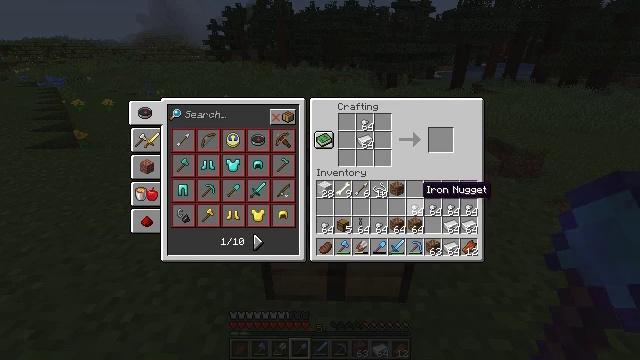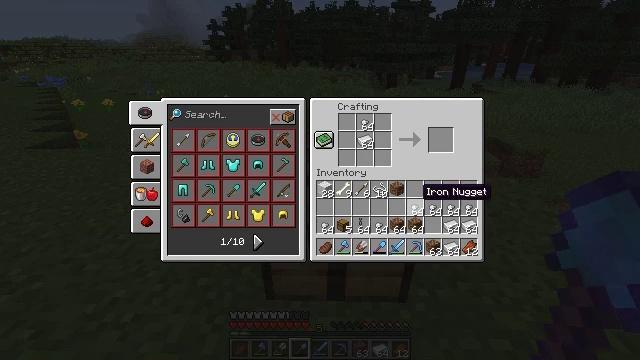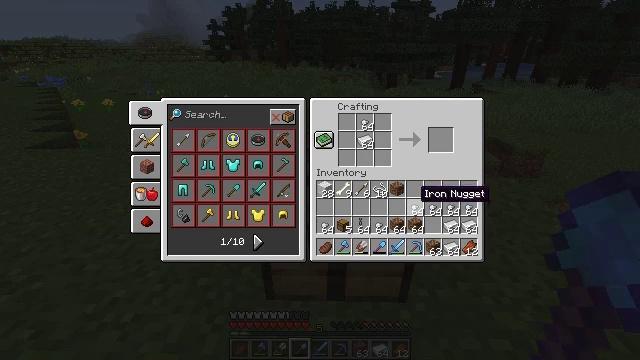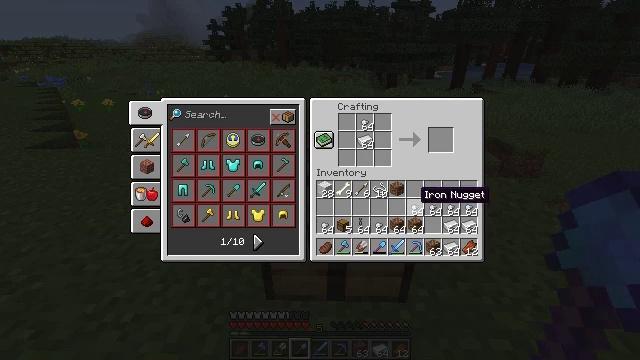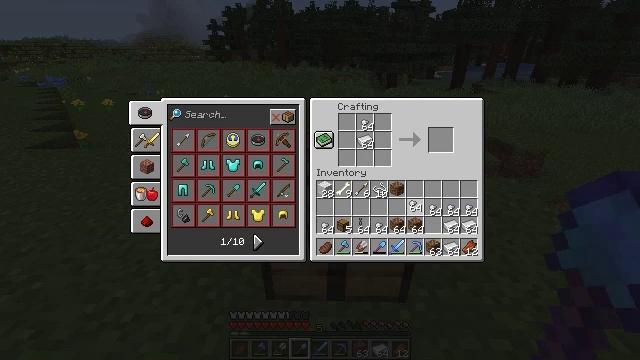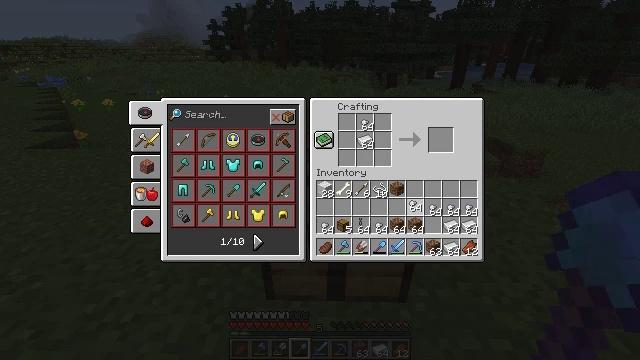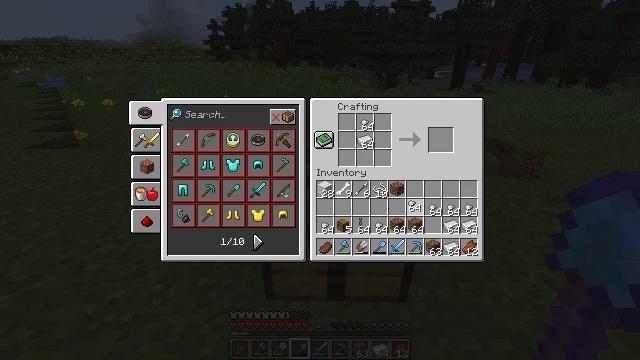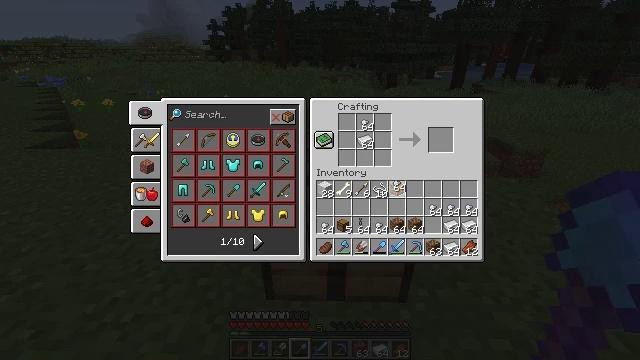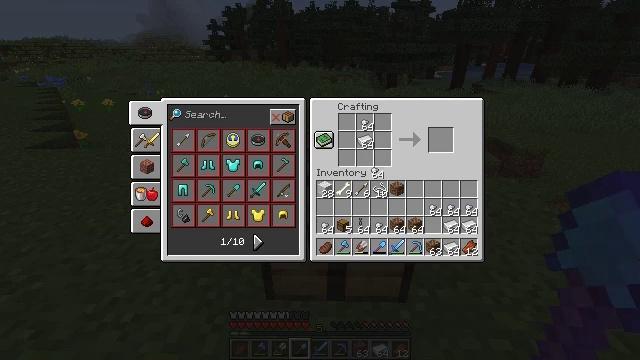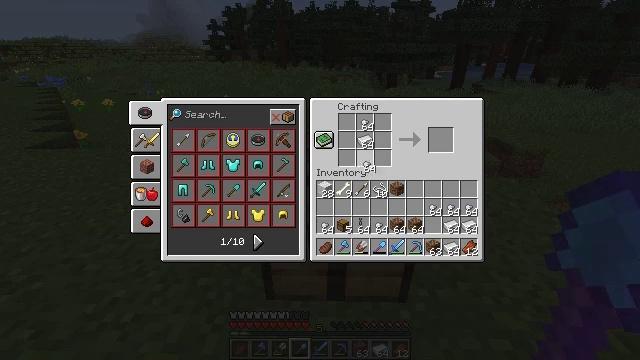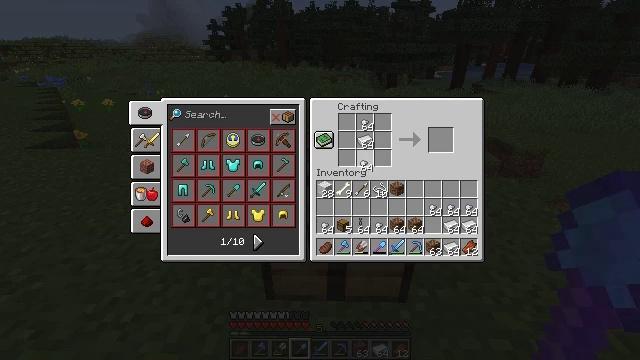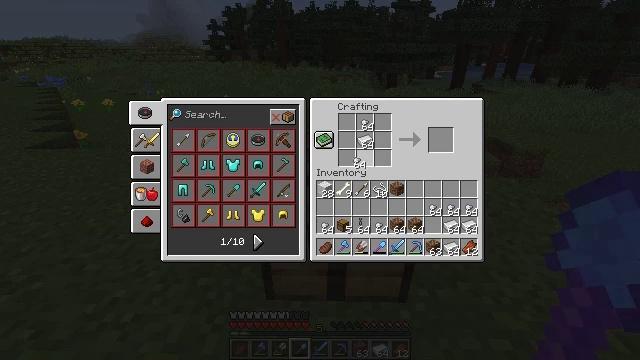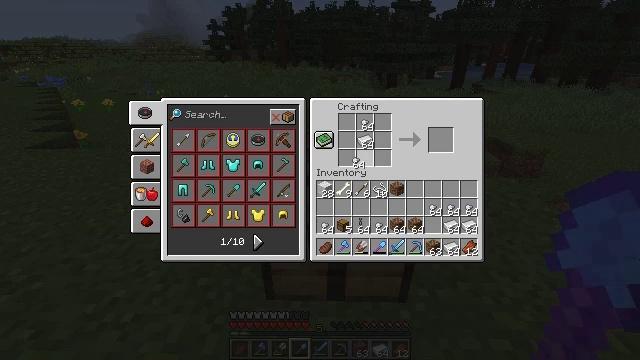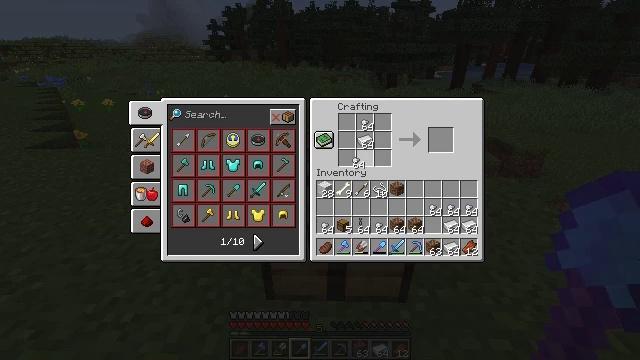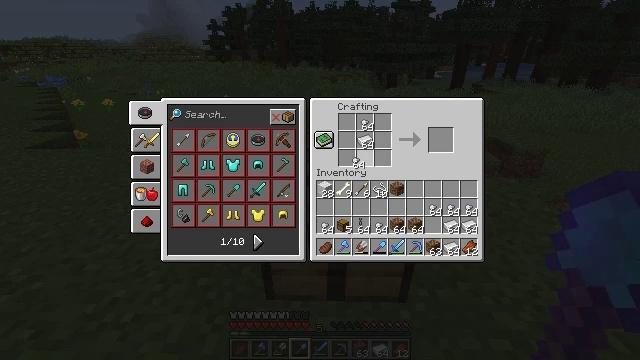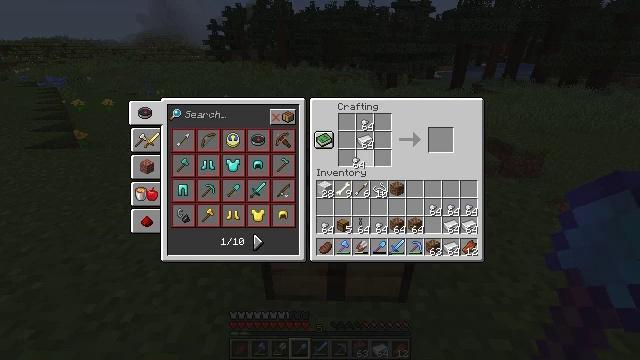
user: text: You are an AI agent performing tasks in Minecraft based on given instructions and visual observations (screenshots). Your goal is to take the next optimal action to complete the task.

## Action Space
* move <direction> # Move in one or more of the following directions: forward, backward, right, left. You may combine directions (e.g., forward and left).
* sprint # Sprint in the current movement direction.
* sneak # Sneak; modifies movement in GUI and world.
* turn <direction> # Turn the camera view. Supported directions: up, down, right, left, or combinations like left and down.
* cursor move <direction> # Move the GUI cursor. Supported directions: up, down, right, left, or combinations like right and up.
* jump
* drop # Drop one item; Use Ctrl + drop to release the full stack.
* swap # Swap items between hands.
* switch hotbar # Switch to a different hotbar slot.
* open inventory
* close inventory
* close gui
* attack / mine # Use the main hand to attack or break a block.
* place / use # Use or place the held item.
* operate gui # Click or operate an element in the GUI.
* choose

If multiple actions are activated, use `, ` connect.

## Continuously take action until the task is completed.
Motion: motion action
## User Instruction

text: Use iron nuggets and an iron ingot to craft a chain.
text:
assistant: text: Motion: no_op
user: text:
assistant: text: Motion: no_op
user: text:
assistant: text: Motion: no_op
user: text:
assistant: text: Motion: operate gui
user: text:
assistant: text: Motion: operate gui
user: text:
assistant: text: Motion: operate gui
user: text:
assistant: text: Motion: cursor move left and up
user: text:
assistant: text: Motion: cursor move left and up
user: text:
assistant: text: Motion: cursor move left
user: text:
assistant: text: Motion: no_op
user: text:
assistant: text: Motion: cursor move left
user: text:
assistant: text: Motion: no_op
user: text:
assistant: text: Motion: no_op
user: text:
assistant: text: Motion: no_op
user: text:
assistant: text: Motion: no_op
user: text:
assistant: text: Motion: no_op
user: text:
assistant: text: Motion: no_op
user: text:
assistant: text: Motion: no_op
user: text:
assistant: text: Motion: operate gui
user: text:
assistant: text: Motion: operate gui
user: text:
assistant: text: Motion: no_op
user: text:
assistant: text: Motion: no_op
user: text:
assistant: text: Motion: no_op
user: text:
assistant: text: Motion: no_op
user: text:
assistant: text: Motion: cursor move right
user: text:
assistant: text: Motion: cursor move right
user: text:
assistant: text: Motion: cursor move right
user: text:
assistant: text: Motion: cursor move right
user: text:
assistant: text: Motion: cursor move right
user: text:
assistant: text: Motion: sneak